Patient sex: F
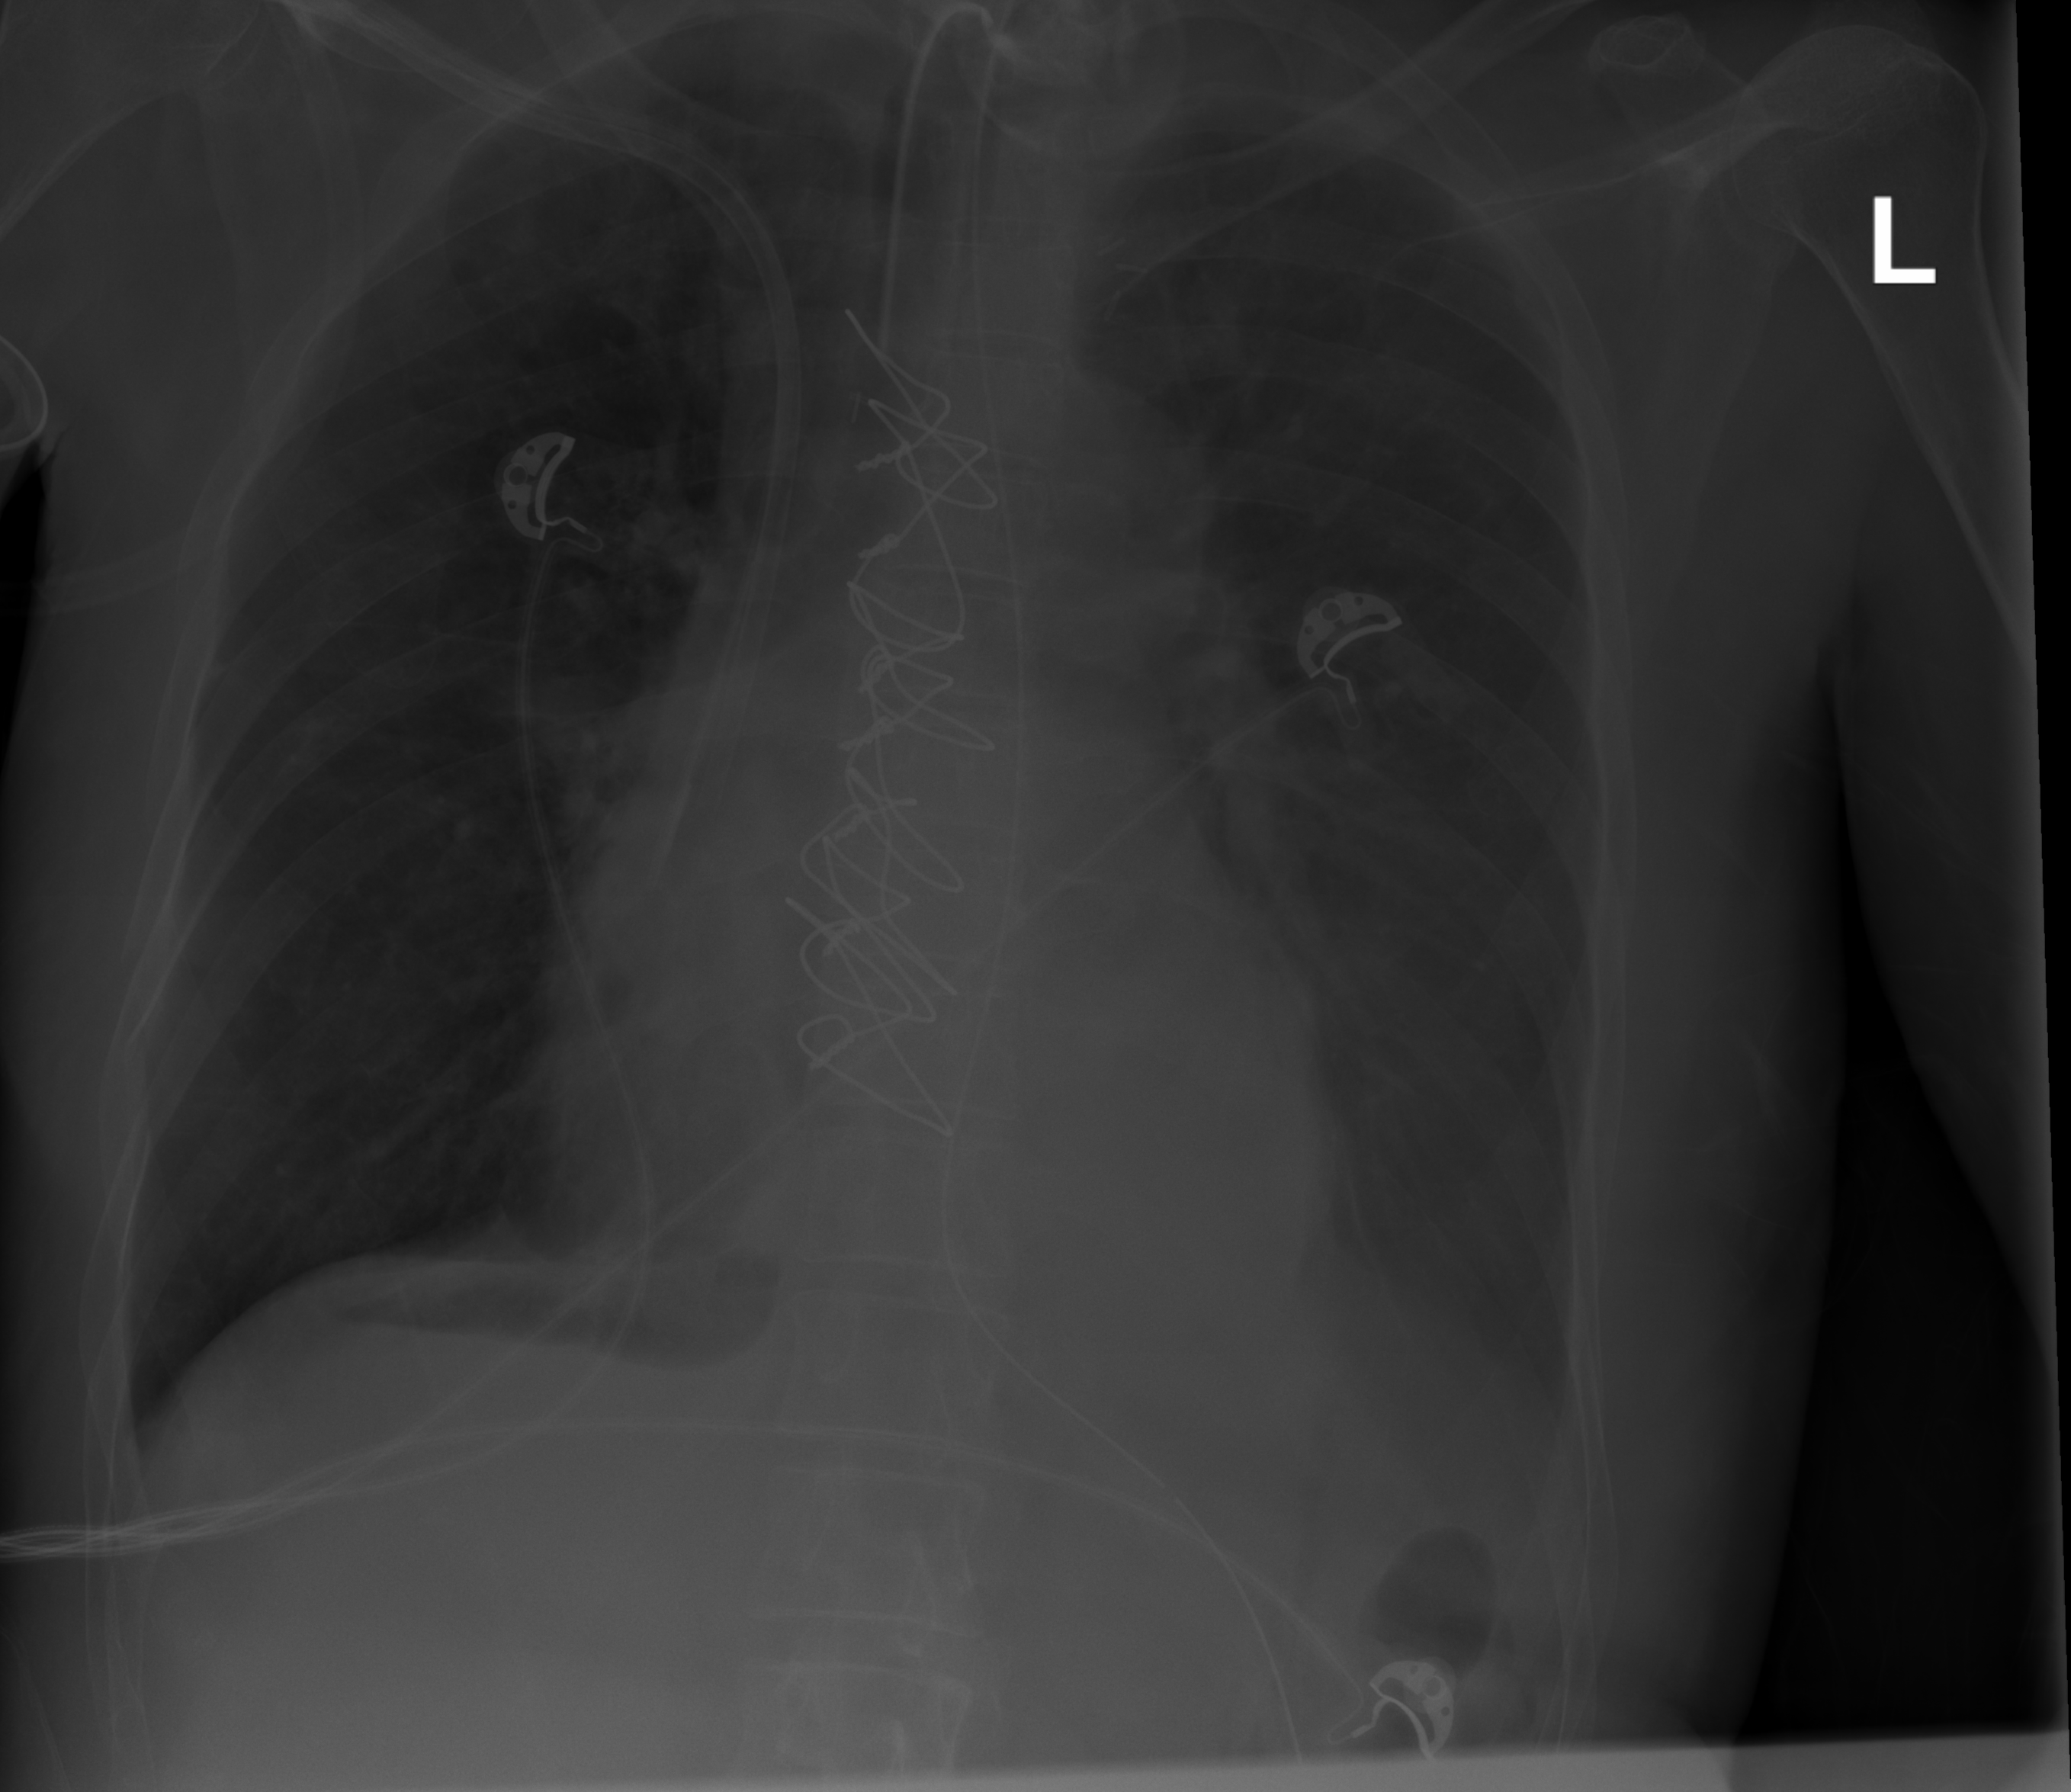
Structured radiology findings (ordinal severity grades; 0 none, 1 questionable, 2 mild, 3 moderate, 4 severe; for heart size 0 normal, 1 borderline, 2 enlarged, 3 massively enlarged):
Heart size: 0
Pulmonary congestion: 0
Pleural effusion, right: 0
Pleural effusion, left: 2
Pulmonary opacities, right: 0
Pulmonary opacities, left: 0
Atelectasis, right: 0
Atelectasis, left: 2